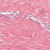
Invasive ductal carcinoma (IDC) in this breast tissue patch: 0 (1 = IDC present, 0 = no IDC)